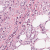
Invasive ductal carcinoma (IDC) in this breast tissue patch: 1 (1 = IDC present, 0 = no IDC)